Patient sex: M
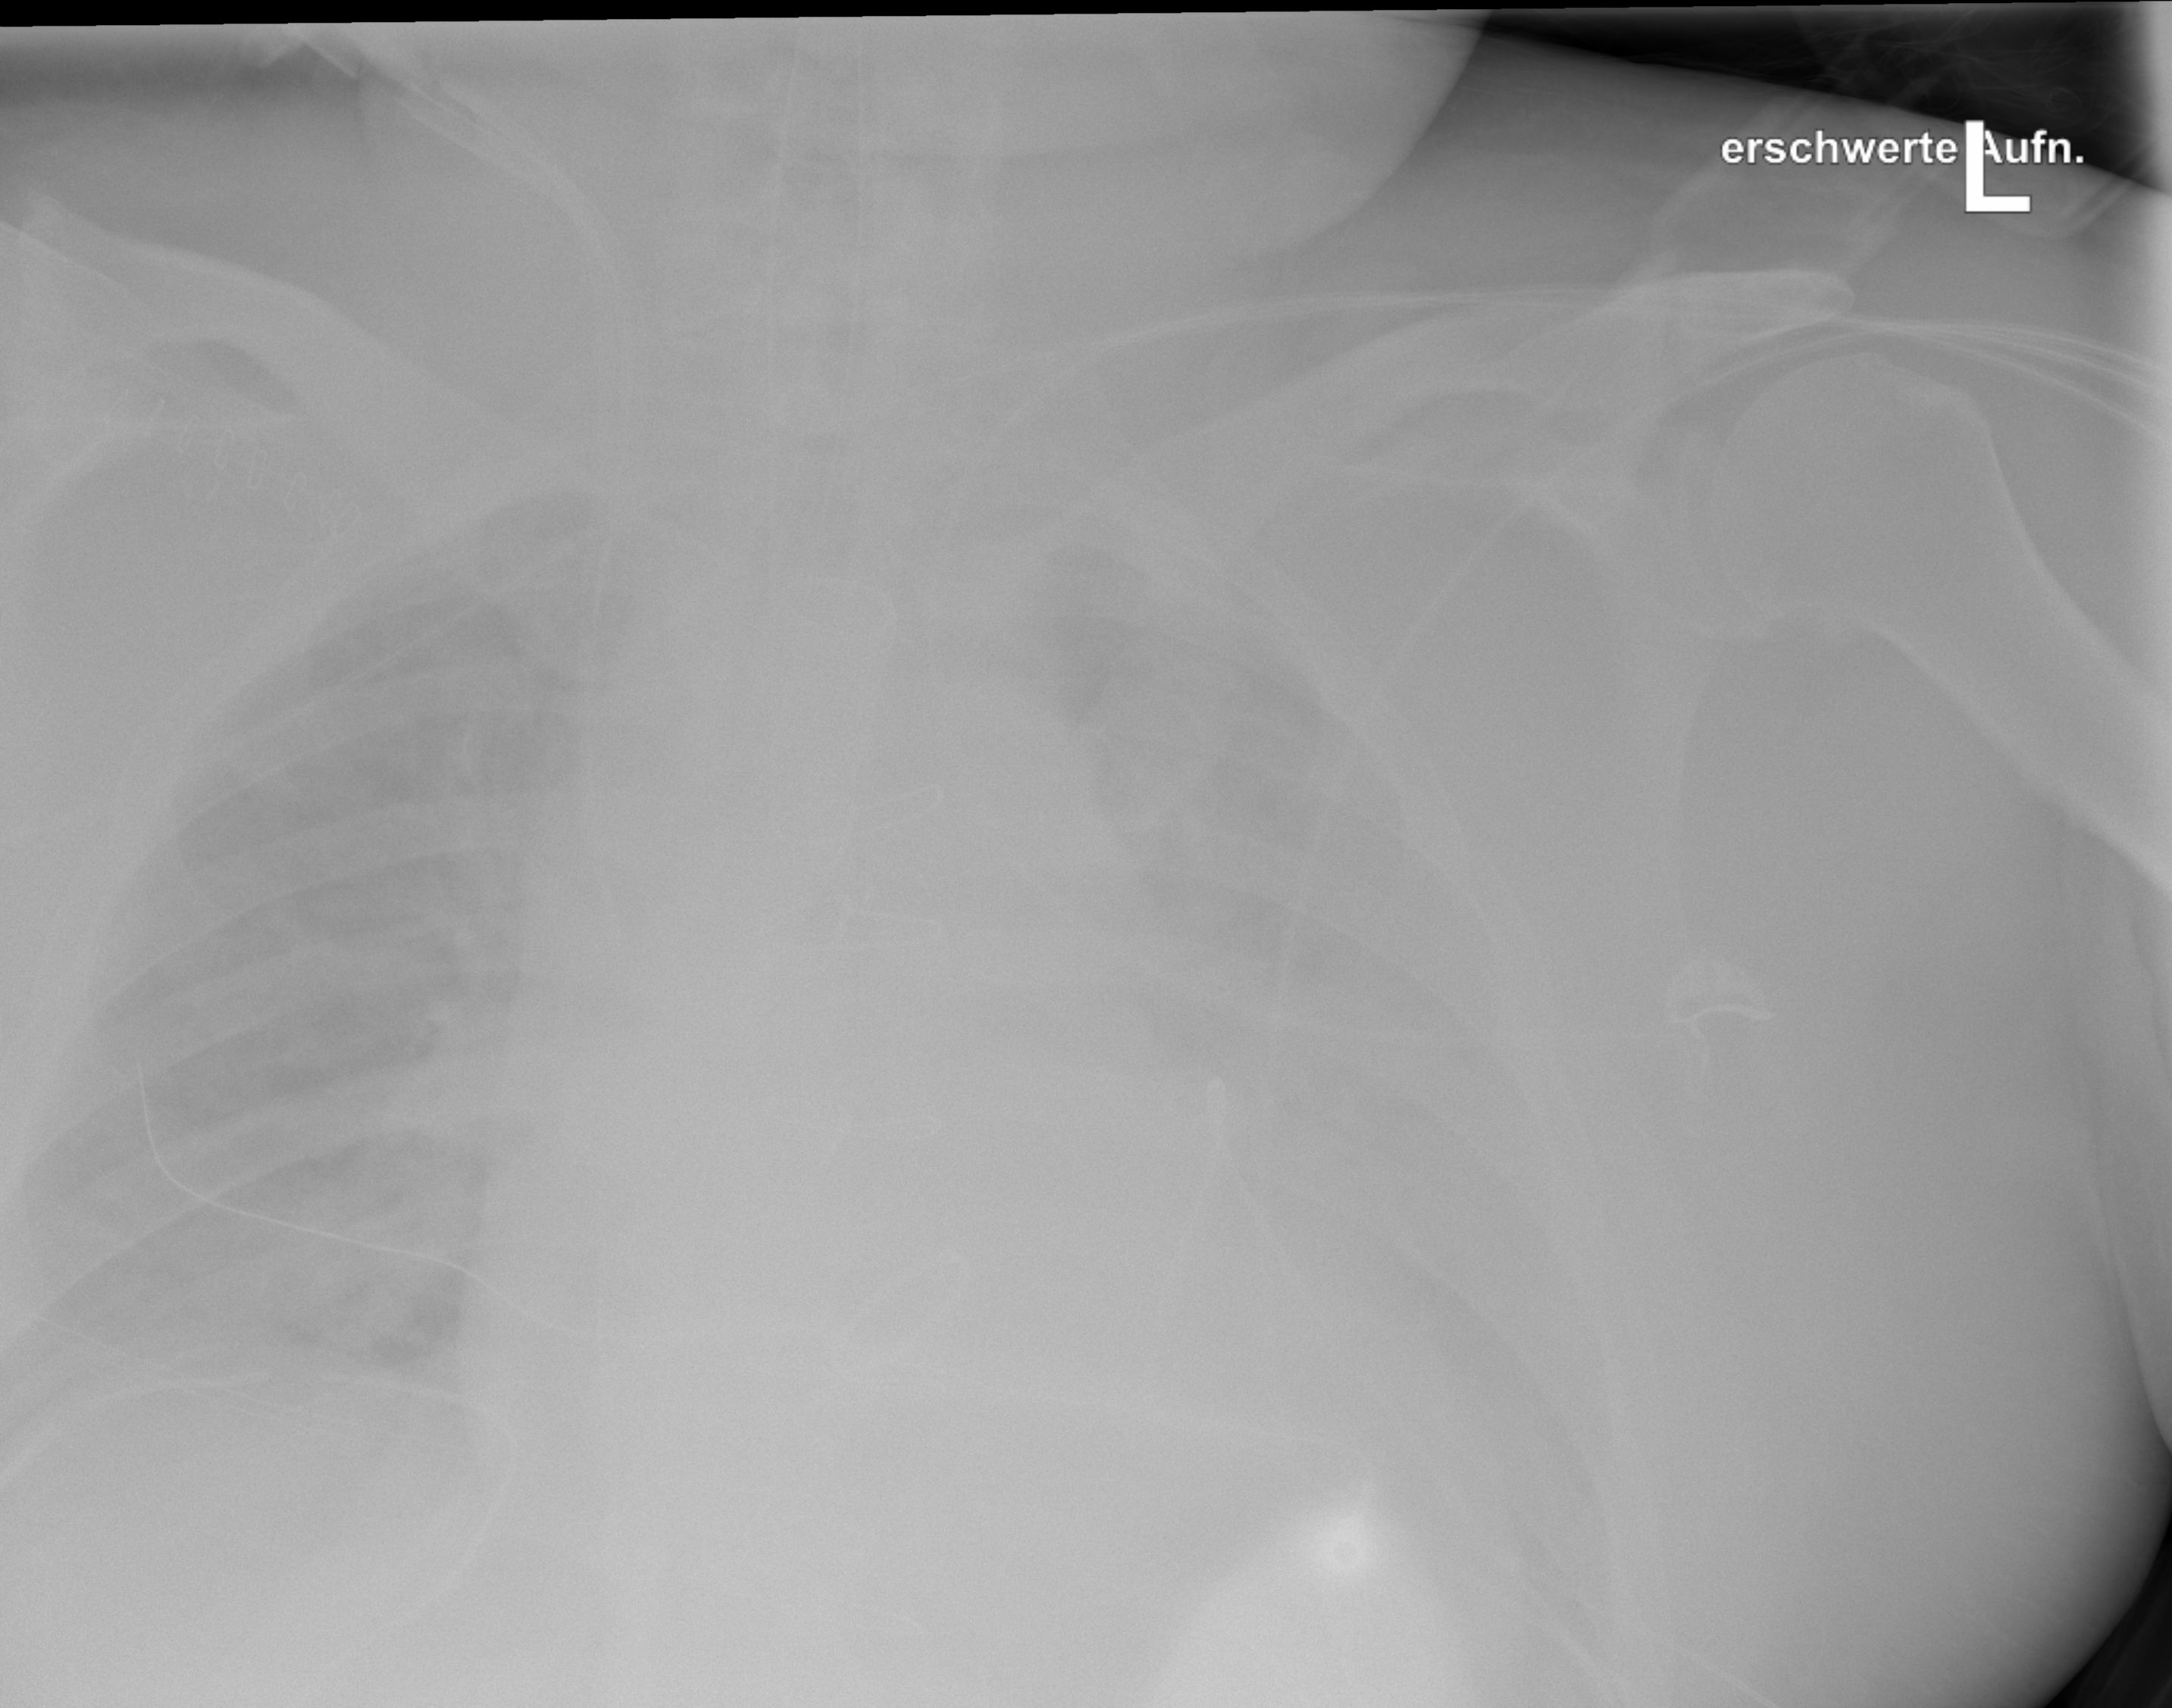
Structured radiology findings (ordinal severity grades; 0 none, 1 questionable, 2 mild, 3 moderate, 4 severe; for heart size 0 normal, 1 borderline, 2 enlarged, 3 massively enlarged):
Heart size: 2
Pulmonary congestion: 1
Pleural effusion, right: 2
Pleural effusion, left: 2
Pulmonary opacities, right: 3
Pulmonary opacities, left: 3
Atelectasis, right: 0
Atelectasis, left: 0